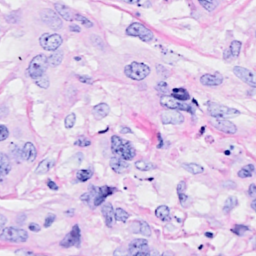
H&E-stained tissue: Breast